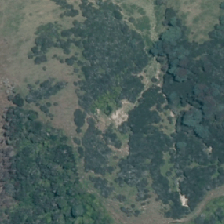
Land cover: low_producing_grassland